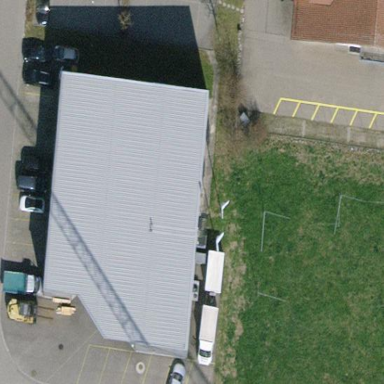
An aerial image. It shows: Industrial building.